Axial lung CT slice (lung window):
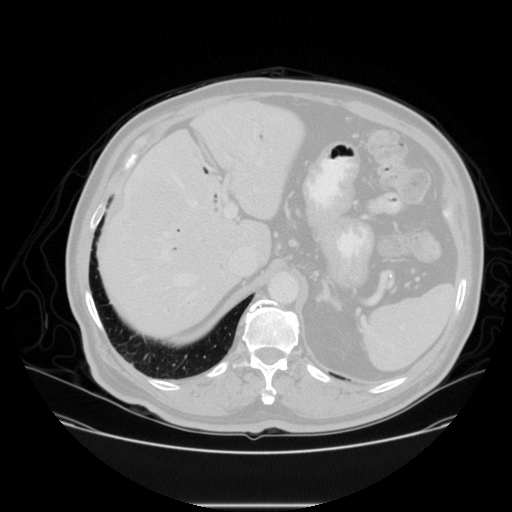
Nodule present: no